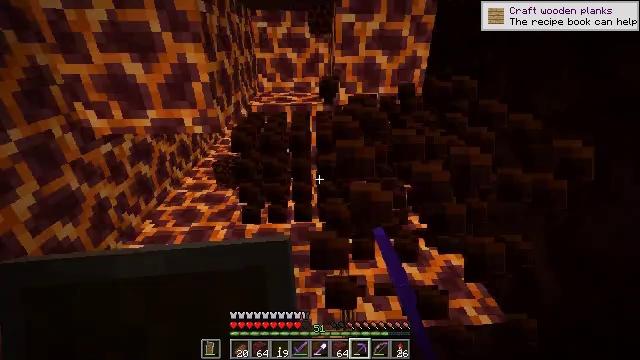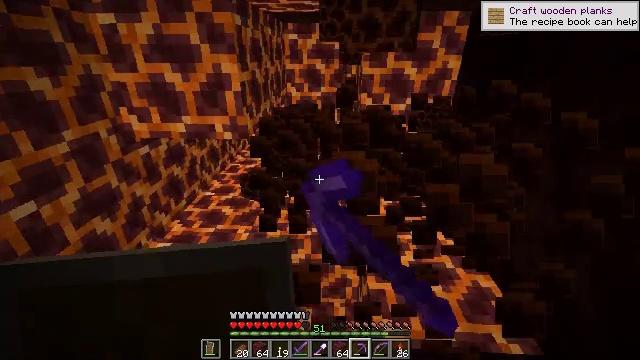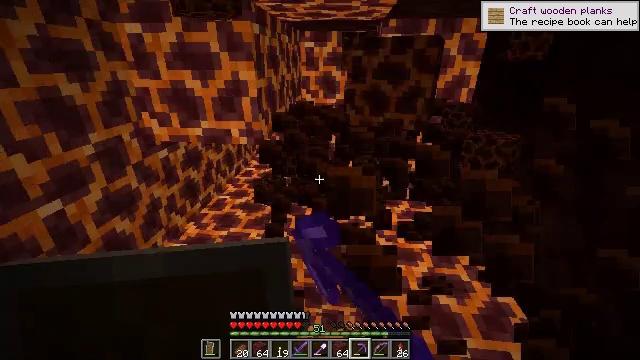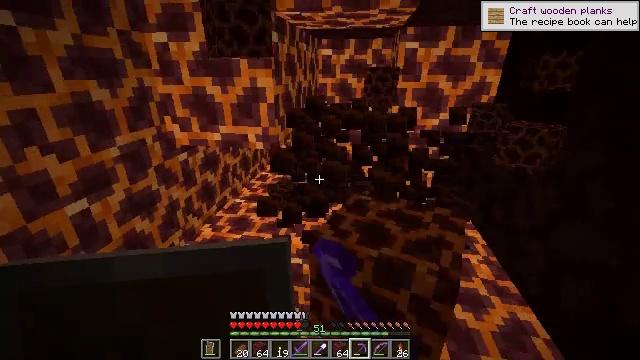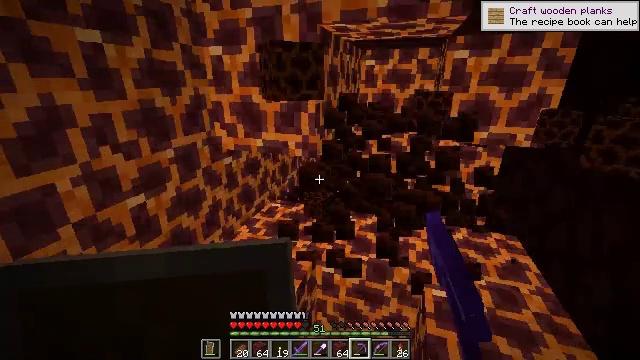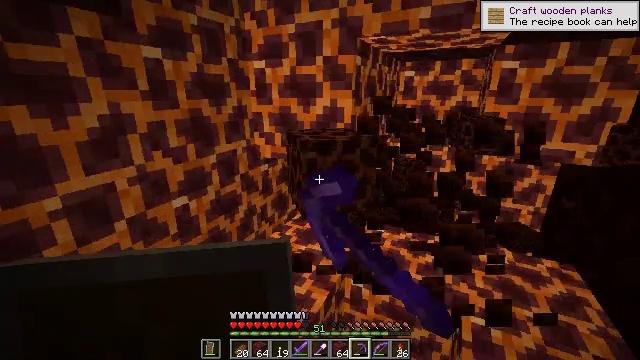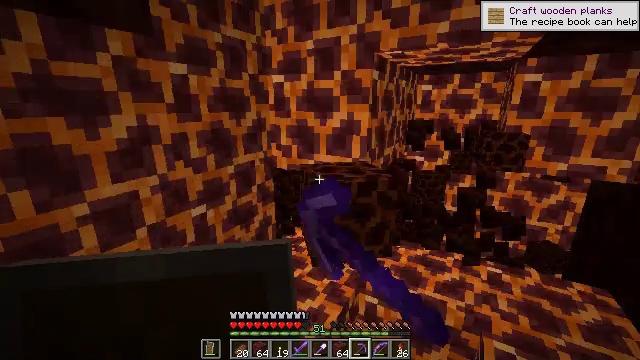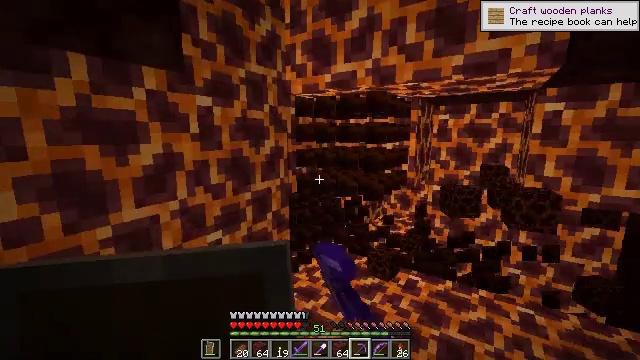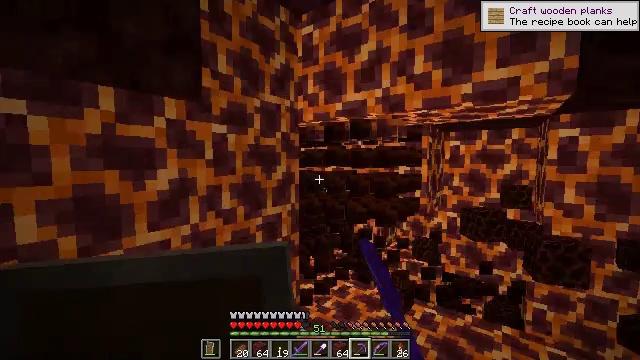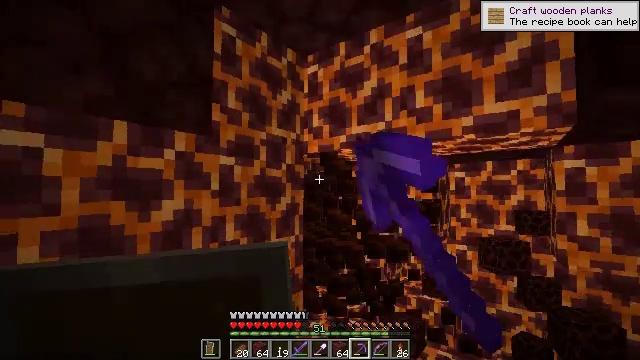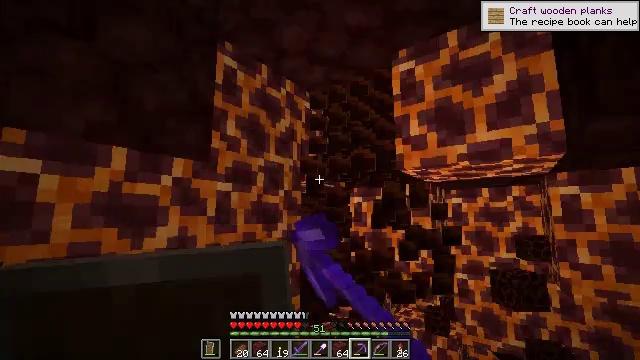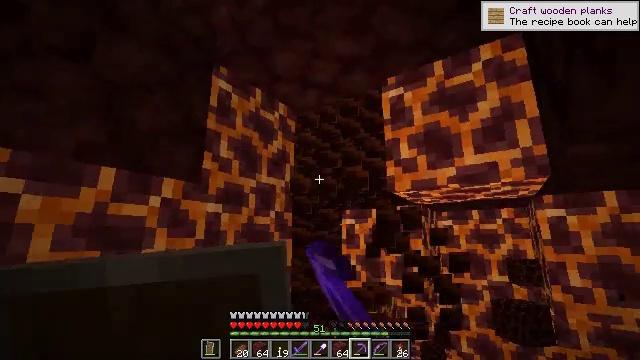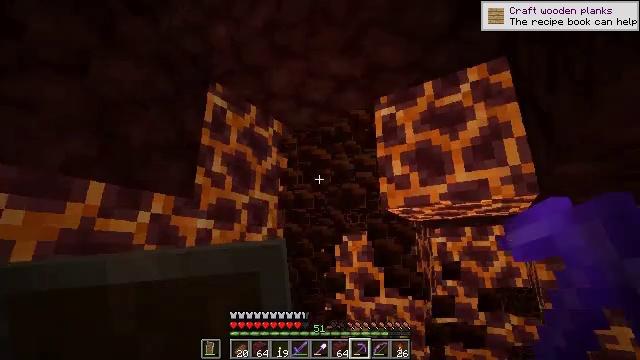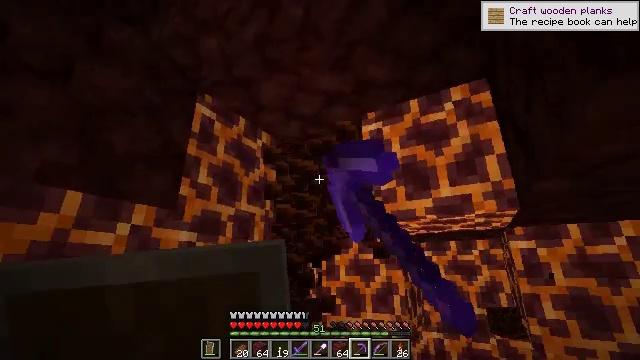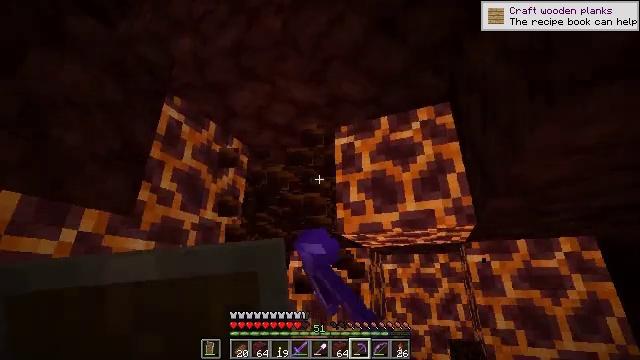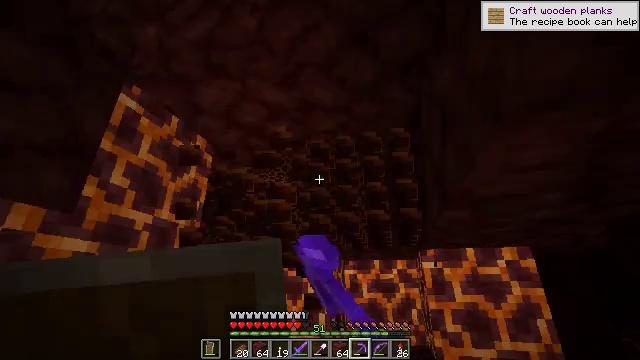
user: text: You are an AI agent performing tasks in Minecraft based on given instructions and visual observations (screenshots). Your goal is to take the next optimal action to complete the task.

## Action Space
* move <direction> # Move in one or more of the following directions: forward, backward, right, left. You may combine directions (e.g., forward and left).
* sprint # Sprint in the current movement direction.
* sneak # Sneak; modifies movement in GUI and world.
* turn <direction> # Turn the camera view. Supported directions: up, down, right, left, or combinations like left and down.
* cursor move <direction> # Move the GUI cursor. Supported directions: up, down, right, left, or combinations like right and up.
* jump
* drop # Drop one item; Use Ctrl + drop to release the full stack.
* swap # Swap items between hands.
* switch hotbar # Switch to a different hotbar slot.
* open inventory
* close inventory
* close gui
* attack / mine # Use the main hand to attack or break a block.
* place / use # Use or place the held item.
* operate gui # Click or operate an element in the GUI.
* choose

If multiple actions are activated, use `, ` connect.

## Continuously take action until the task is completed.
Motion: motion action
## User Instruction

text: Mine the magma block in the nether.
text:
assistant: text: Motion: turn left and up, attack / mine
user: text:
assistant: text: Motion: turn left and up, attack / mine
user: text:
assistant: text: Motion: turn left and up, attack / mine
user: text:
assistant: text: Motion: turn left and up, attack / mine
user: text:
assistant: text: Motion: turn left and up, attack / mine
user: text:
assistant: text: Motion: turn left and up, attack / mine
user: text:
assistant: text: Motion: turn left and up, attack / mine
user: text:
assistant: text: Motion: turn left and up, attack / mine
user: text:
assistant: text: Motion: turn left and up, attack / mine
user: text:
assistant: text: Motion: turn up, attack / mine
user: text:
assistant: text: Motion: turn right and up, attack / mine
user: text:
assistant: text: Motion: turn right and up, attack / mine
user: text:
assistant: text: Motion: turn right and up, attack / mine
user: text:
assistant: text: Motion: turn right and up, attack / mine
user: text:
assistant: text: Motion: turn right and up, attack / mine
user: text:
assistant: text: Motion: turn up, attack / mine